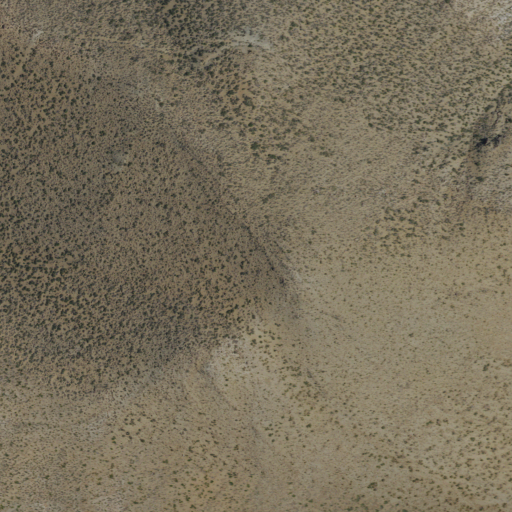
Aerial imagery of mountain in California named Harris Hill containing only shrub